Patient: sex F, age 55
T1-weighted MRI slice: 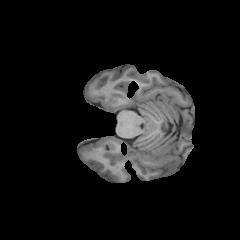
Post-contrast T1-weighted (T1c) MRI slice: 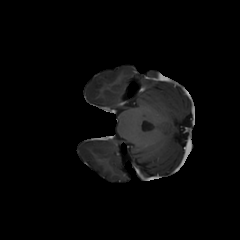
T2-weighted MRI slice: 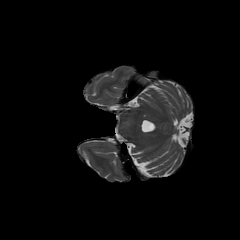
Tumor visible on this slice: no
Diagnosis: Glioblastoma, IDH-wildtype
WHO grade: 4